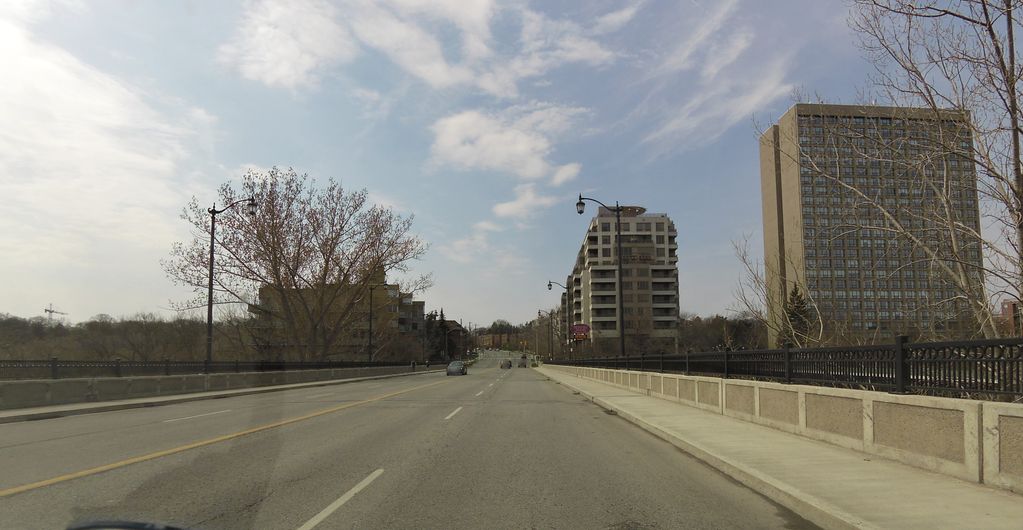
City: toronto